Field crop: maize
Growth stage: 2
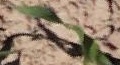
Species: maize